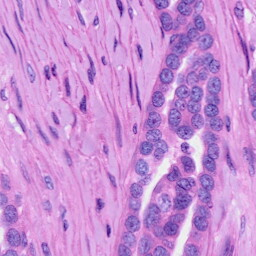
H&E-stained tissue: Ovarian